Current action and preconditions to check: trajectory_clear

Your task: For each precondition in the list above, predict whether it will hold at this action.

Consider the current scene as observed from the mobile robot's camera, and analyze the predicted future states of all dynamic agents (e.g., people, animals, vehicles, or any moving entities) within the NEXT SECOND.

IMPORTANT: Only answer "very likely" if you are absolutely certain—based on strong, clear evidence—that a dynamic agent will violate the precondition in the predicted future state. Do NOT answer "very likely" for unlikely, ambiguous, or low-probability risks.

Ask yourself for each precondition: Is there a high probability, with clear and convincing evidence, that the predicted future states of any dynamic agent will interfere with the predicted future state of the currently executing action within the NEXT SECOND, causing that precondition to fail?

Assess the risk level based on these predictions. Use "likely" or "very likely" if motions create a clear risk of interference.

Use "neutral" or "improbable" if agents are nearby but their predicted paths are clearly diverging or non-conflicting.

Failure Risk Categories: "very improbable", "improbable", "neutral", "likely", "very likely"

Answer Format: Output ONLY the probability_of_failure value from these categories: "very improbable", "improbable", "neutral", "likely", "very likely"

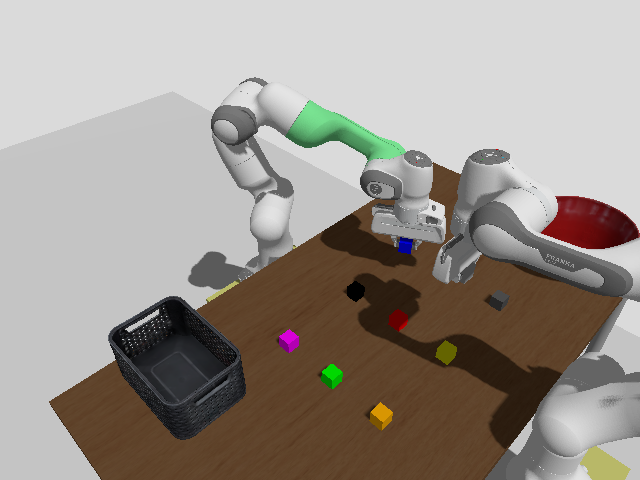

Answer: very improbable